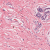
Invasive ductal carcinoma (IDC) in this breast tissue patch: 0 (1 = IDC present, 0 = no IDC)